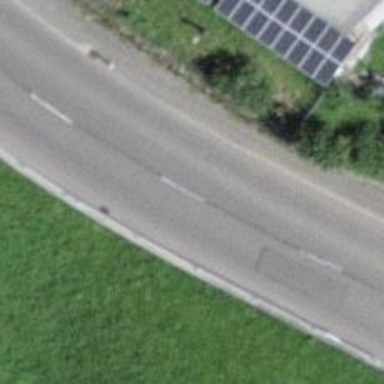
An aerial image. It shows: Primary road with asphalt surface.